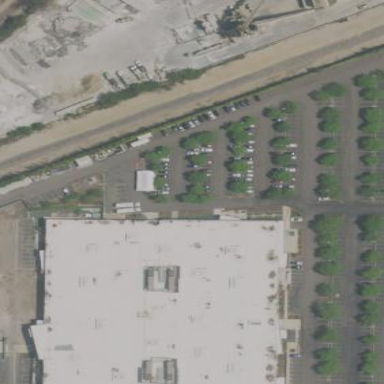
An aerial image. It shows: Industrial building.